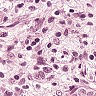
Metastatic tissue present: yes